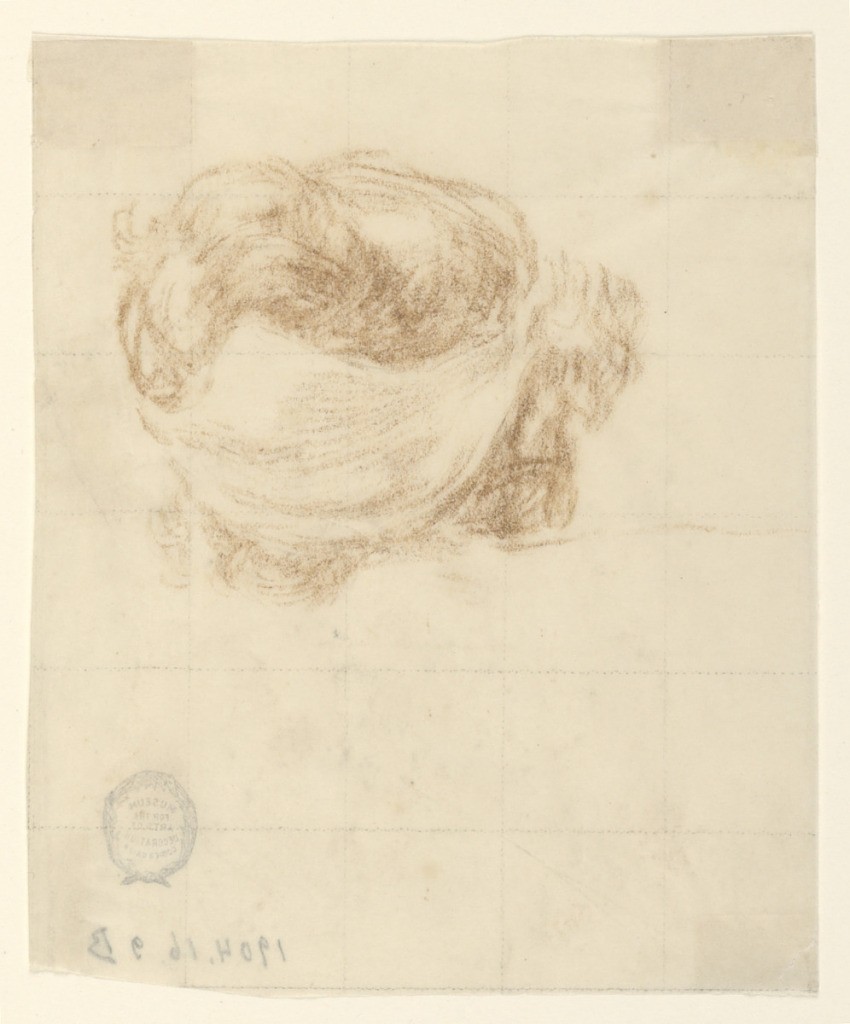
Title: Study for a woman, “Vintage Festival,” Mendelssohn Glee Club, New York, NY
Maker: Robert Frederick Blum, American, 1857–1903
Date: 1895–1898
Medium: Brown pastel crayon, graphite on paper
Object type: Drawing
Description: Sketch of a female figure wearing a headdress. The headdress and the hair are shown.